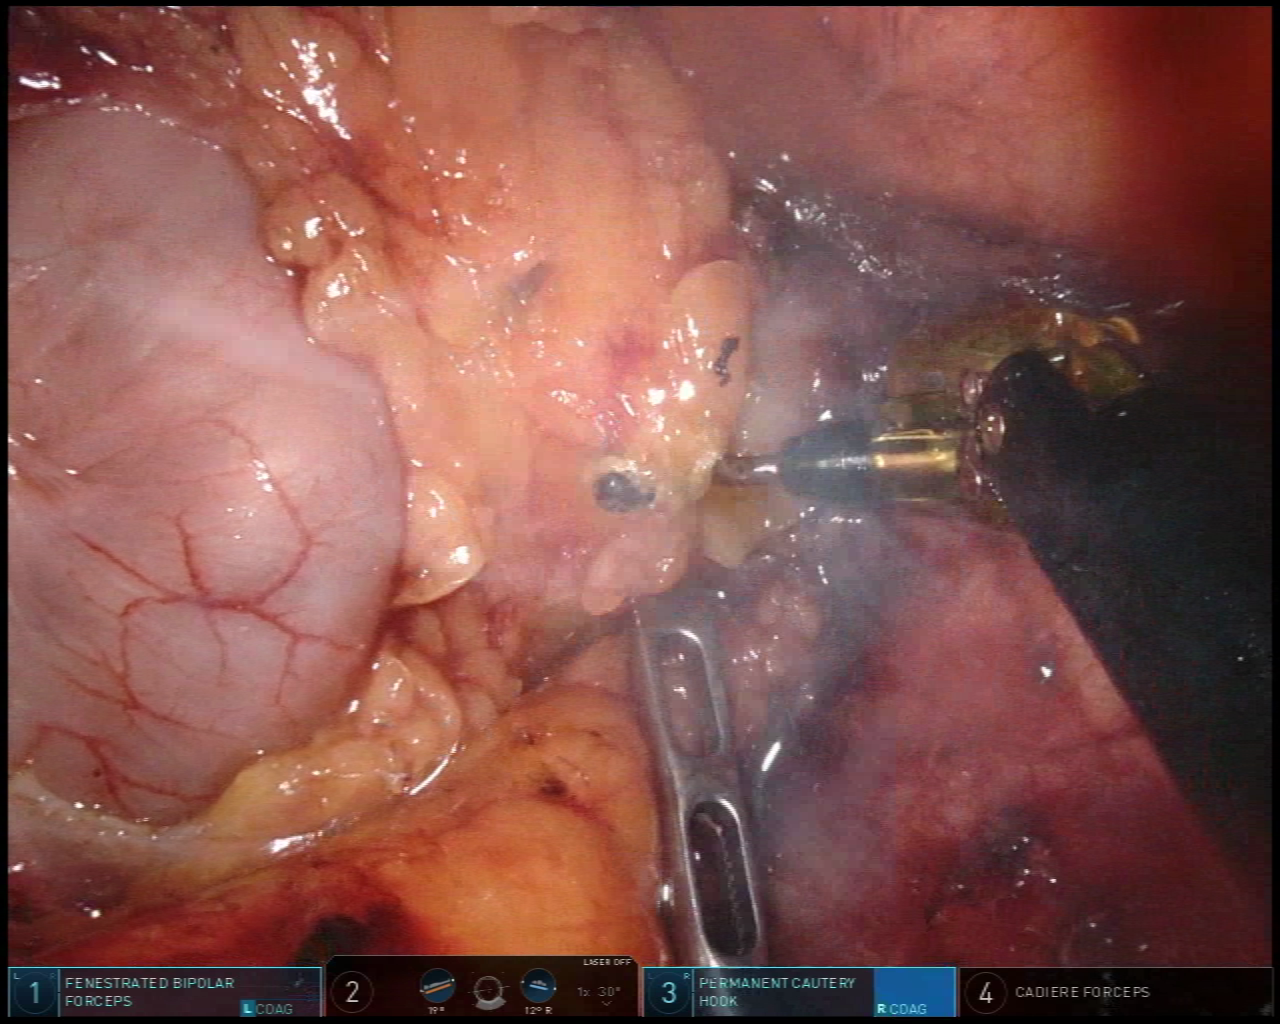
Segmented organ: stomach
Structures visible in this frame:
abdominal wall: no
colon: no
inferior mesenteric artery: no
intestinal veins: no
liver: no
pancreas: yes
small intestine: no
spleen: no
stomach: yes
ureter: no
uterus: no
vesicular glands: no